Interaction volume radius: 5 \u00c5
Interaction volume height: 30 \u00c5
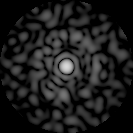
Disorder parameter: 0.837